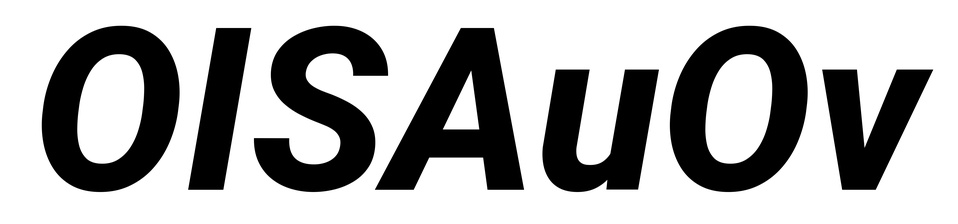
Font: Roboto-Italic_ExtraBold_Italic